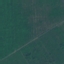
Land use / land cover class: Forest